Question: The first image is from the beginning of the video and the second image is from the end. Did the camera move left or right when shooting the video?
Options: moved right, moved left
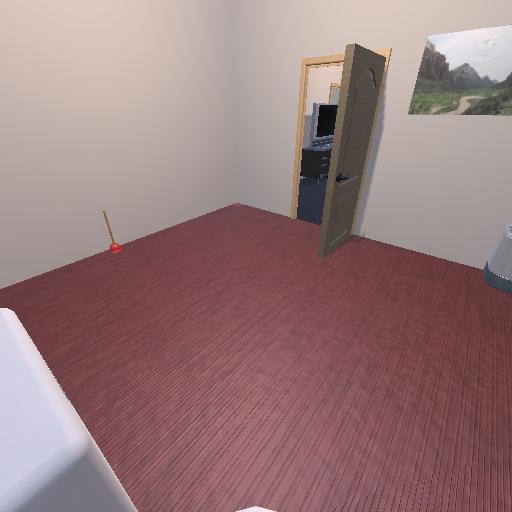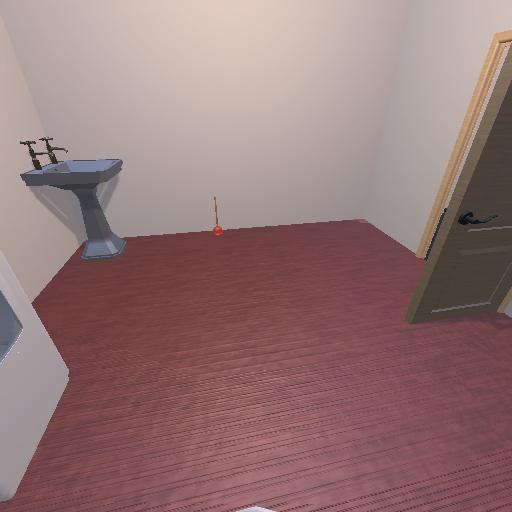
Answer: moved right